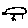
Label: bird